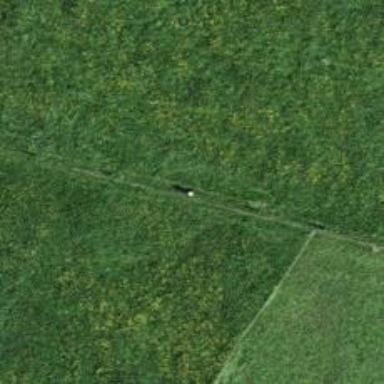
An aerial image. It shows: Power pole.